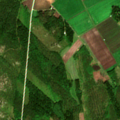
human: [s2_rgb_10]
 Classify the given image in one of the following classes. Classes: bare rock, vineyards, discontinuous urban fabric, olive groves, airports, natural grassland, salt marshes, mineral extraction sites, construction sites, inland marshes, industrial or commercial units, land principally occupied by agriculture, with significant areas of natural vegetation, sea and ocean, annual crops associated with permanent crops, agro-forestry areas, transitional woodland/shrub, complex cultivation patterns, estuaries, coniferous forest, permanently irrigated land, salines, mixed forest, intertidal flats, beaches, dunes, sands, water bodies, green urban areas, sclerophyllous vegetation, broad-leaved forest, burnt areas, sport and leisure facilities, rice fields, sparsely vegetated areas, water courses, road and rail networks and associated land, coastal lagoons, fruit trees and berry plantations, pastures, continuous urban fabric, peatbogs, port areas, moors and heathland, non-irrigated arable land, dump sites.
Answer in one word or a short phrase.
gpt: non-irrigated arable land, coniferous forest, mixed forest, transitional woodland/shrub